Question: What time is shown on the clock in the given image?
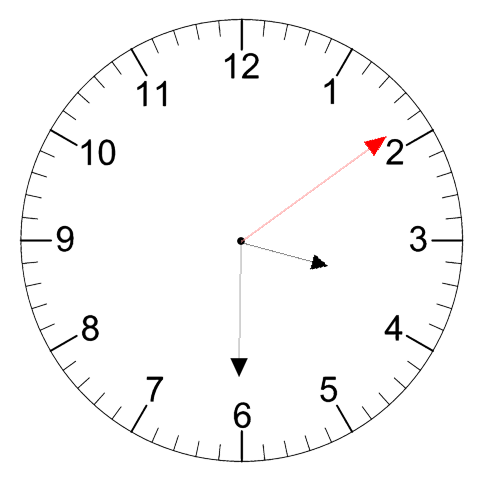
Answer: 03:30:09